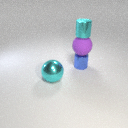
small cyan metal cylinder above small blue metal cylinder